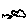
Label: cloud